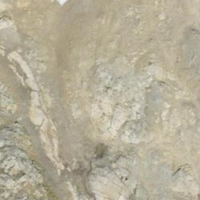
EUNIS habitat code: 48
Species observed at this site:
Silene acaulis